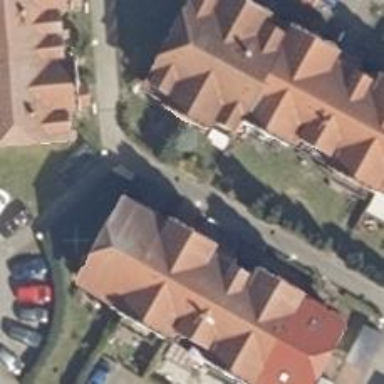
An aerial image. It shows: Living street.